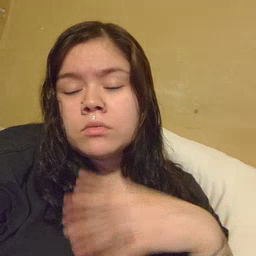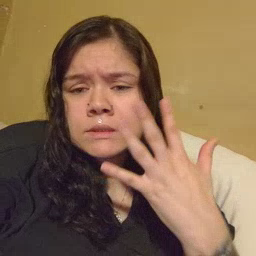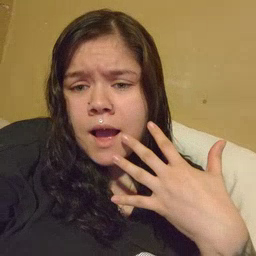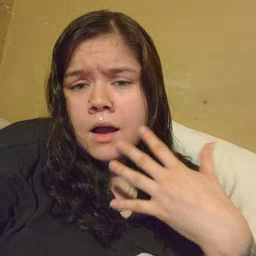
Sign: sad